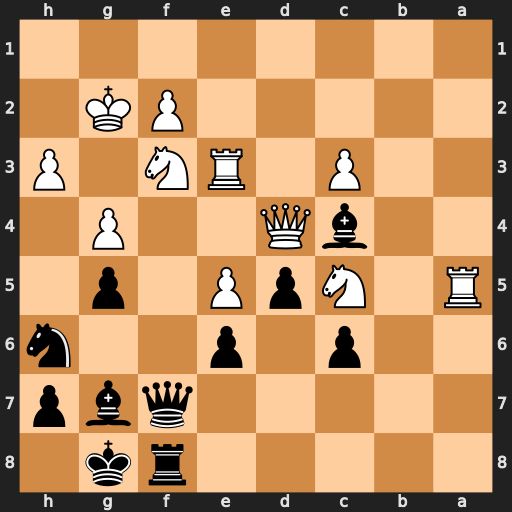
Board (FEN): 5rk1/5qbp/2p1p2n/R1NpP1p1/2bQ2P1/2P1RN1P/5PK1/8
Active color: b
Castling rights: -
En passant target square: -
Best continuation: Be2 Kg1 Bxf3